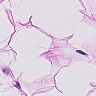
Metastatic tissue present: no